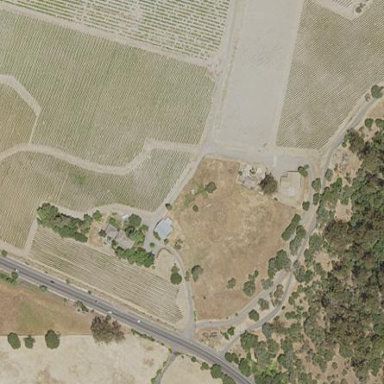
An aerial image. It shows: Vineyard with grape crops.